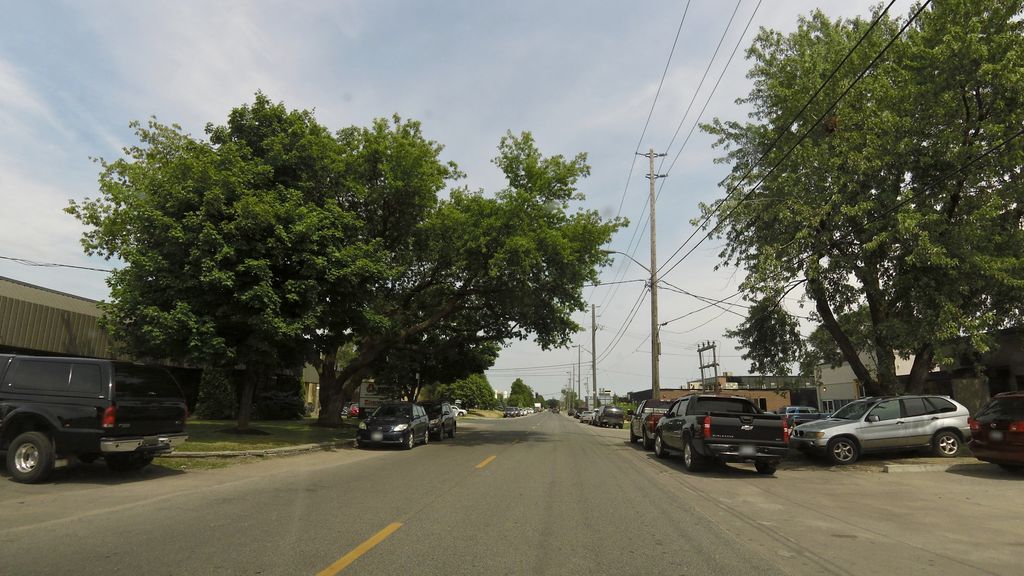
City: toronto